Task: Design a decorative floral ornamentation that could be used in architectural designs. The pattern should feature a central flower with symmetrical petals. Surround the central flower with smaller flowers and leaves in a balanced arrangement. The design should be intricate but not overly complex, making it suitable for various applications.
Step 132:
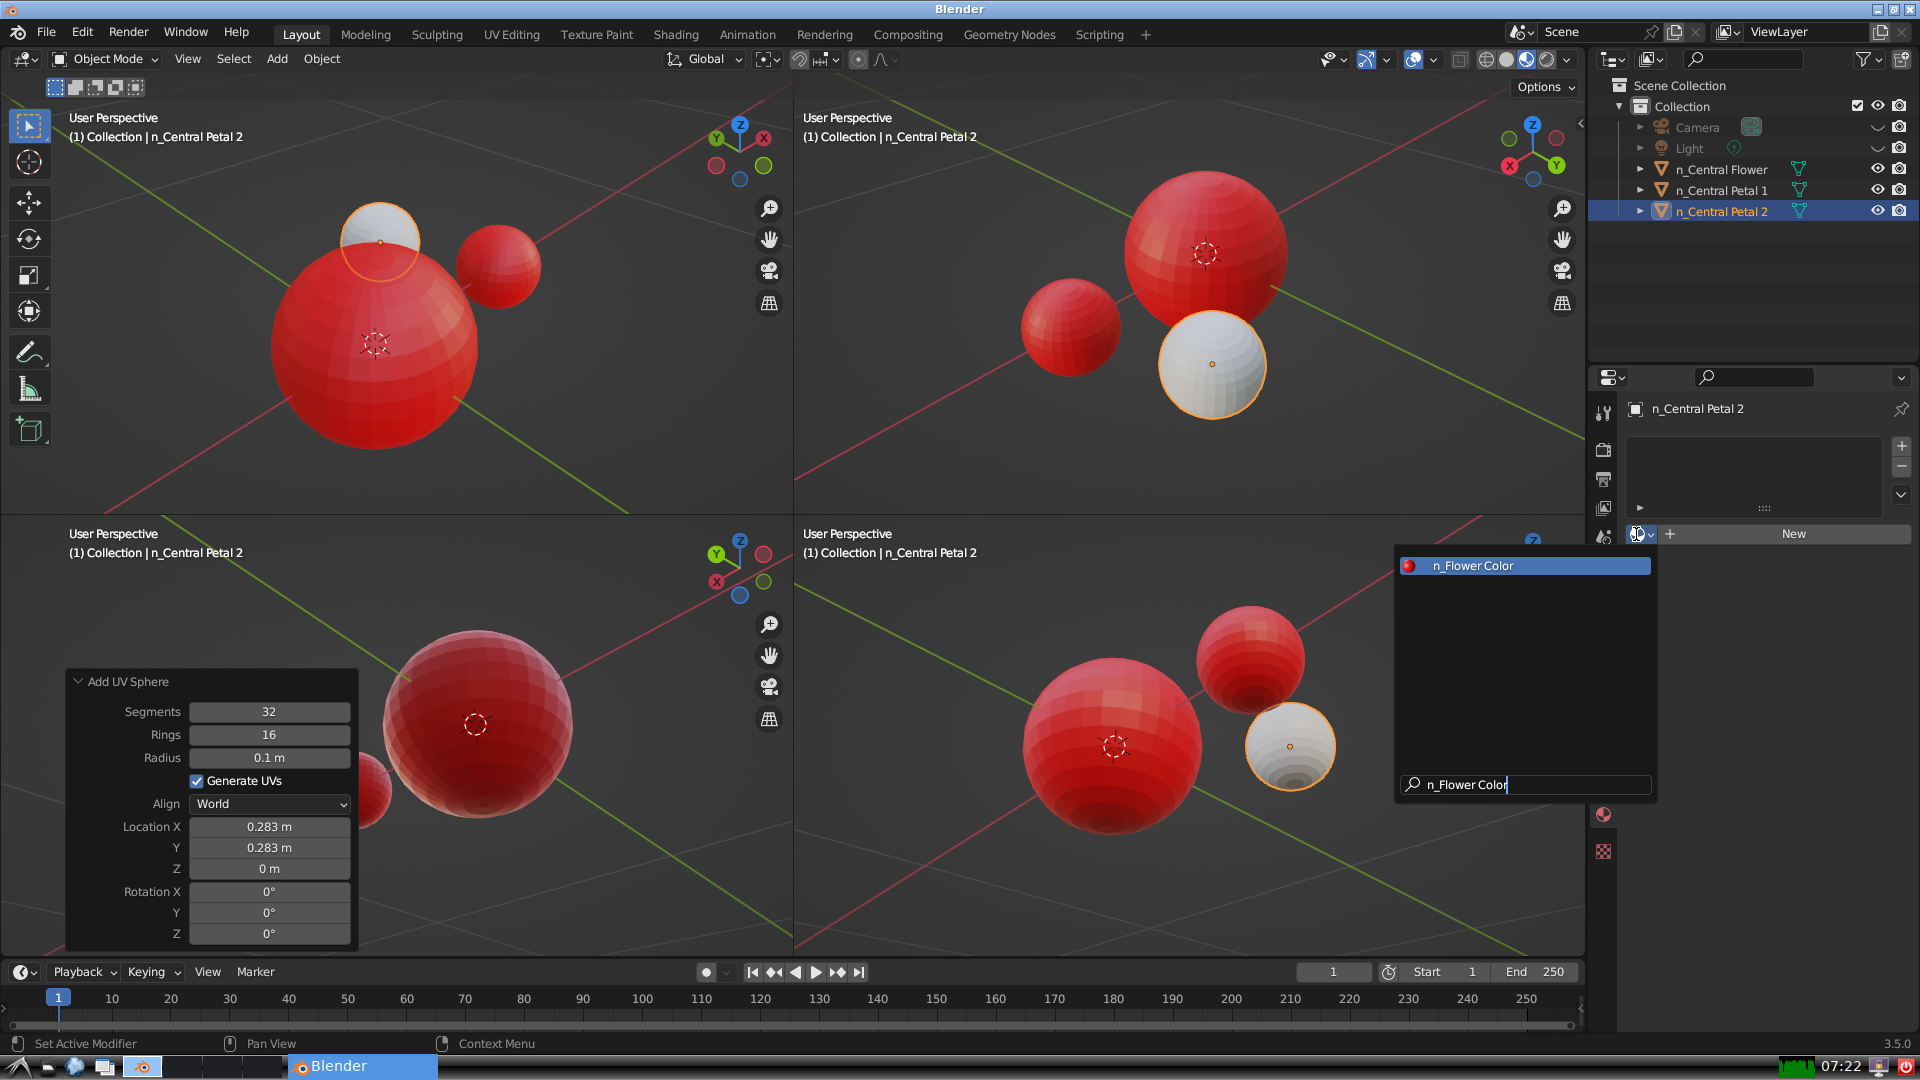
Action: {"key_press": ['Return']}